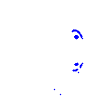
Particle: kaon